Question: I am working on a web app with HTML5, PHP and MySQL. I have tested in on a local server with MAMP, and it is working fine.
Now I have uploaded all the files to a web server and exported the MySQL database. I have changed the data base connection file to implement the connection parameters to web mysql server.
I am testing the app on the web server and it is working fine, but on one file I am getting an error that doesn't happen on the local server. After calling a file, there appears an error message on the web browser:

I don't know why does it throw the error, then the table tb.Clientes does exist on the database, there are other pages that use that table and are not throwing the error.
How could I get the code line that is throwing the error?. I am not an expert PHP programmer.
UPDATED
It is too long, but I will include now some of my code:
'''
<?php require_once('Connections/conexion.php'); ?>
<?php
//initialize the session
if (!isset($_SESSION)) {
session_start();
}
// ** Logout the current user. **
$logoutAction = $_SERVER['PHP_SELF']."?doLogout=true";
if ((isset($_SERVER['QUERY_STRING'])) && ($_SERVER['QUERY_STRING'] != "")){
$logoutAction .="&". htmlentities($_SERVER['QUERY_STRING']);
}
if ((isset($_GET['doLogout'])) &&($_GET['doLogout']=="true")){
//to fully log out a visitor we need to clear the session varialbles
$_SESSION['MM_Username'] = NULL;
$_SESSION['MM_UserGroup'] = NULL;
$_SESSION['PrevUrl'] = NULL;
unset($_SESSION['MM_Username']);
unset($_SESSION['MM_UserGroup']);
unset($_SESSION['PrevUrl']);
$logoutGoTo = "index.html";
if ($logoutGoTo) {
header("Location: $logoutGoTo");
exit;
}
}
?>
<?php
if (!isset($_SESSION)) {
session_start();
}
$MM_authorizedUsers = "3,2,1";
$MM_donotCheckaccess = "false";
// *** Restrict Access To Page: Grant or deny access to this page
function isAuthorized($strUsers, $strGroups, $UserName, $UserGroup) {
// For security, start by assuming the visitor is NOT authorized.
$isValid = False;
// When a visitor has logged into this site, the Session variable MM_Username set equal to their username.
// Therefore, we know that a user is NOT logged in if that Session variable is blank.
if (!empty($UserName)) {
// Besides being logged in, you may restrict access to only certain users based on an ID established when they login.
// Parse the strings into arrays.
$arrUsers = Explode(",", $strUsers);
$arrGroups = Explode(",", $strGroups);
if (in_array($UserName, $arrUsers)) {
$isValid = true;
}
// Or, you may restrict access to only certain users based on their username.
if (in_array($UserGroup, $arrGroups)) {
$isValid = true;
}
if (($strUsers == "") && false) {
$isValid = true;
}
}
return $isValid;
}
$MM_restrictGoTo = "accesonoautorizado.html";
if (!((isset($_SESSION['MM_Username'])) && (isAuthorized("",$MM_authorizedUsers, $_SESSION['MM_Username'], $_SESSION['MM_UserGroup'])))) {
$MM_qsChar = "?";
$MM_referrer = $_SERVER['PHP_SELF'];
if (strpos($MM_restrictGoTo, "?")) $MM_qsChar = "&";
if (isset($_SERVER['QUERY_STRING']) && strlen($_SERVER['QUERY_STRING']) > 0)
$MM_referrer .= "?" . $_SERVER['QUERY_STRING'];
$MM_restrictGoTo = $MM_restrictGoTo. $MM_qsChar . "accesscheck=" . urlencode($MM_referrer);
header("Location: ". $MM_restrictGoTo);
exit;
}
?>
<?php
if (!function_exists("GetSQLValueString")) {
function GetSQLValueString($theValue, $theType, $theDefinedValue = "", $theNotDefinedValue = "")
{
if (PHP_VERSION < 6) {
$theValue = get_magic_quotes_gpc() ? stripslashes($theValue) : $theValue;
}
$theValue = function_exists("mysql_real_escape_string") ? mysql_real_escape_string($theValue) : mysql_escape_string($theValue);
switch ($theType) {
case "text":
$theValue = ($theValue != "") ? "'" . $theValue . "'" : "NULL";
break;
case "long":
case "int":
$theValue = ($theValue != "") ? intval($theValue) : "NULL";
break;
case "double":
$theValue = ($theValue != "") ? doubleval($theValue) : "NULL";
break;
case "date":
$theValue = ($theValue != "") ? "'" . $theValue . "'" : "NULL";
break;
case "defined":
$theValue = ($theValue != "") ? $theDefinedValue : $theNotDefinedValue;
break;
}
return $theValue;
}
}
if (!function_exists("GetSQLValueString")) {
function GetSQLValueString($theValue, $theType, $theDefinedValue = "", $theNotDefinedValue = "")
{
if (PHP_VERSION < 6) {
$theValue = get_magic_quotes_gpc() ? stripslashes($theValue) : $theValue;
}
$theValue = function_exists("mysql_real_escape_string") ? mysql_real_escape_string($theValue) : mysql_escape_string($theValue);
switch ($theType) {
case "text":
$theValue = ($theValue != "") ? "'" . $theValue . "'" : "NULL";
break;
case "long":
case "int":
$theValue = ($theValue != "") ? intval($theValue) : "NULL";
break;
case "double":
$theValue = ($theValue != "") ? doubleval($theValue) : "NULL";
break;
case "date":
$theValue = ($theValue != "") ? "'" . $theValue . "'" : "NULL";
break;
case "defined":
$theValue = ($theValue != "") ? $theDefinedValue : $theNotDefinedValue;
break;
}
return $theValue;
}
}
$colname_Recordset1 = "-1";
if (isset($_GET['id'])) {
$colname_Recordset1 = $_GET['id'];
}
mysql_select_db($database_conexion, $conexion);
$query_Recordset1 = sprintf("SELECT * FROM tbobras LEFT JOIN tbClientes ON tbobras.clienteObra = tbclientes.idCliente WHERE idObra = %s", GetSQLValueString($colname_Recordset1, "int"));
$Recordset1 = mysql_query($query_Recordset1, $conexion) or die(mysql_error());
$row_Recordset1 = mysql_fetch_assoc($Recordset1);
$totalRows_Recordset1 = mysql_num_rows($Recordset1);
$colname_presupmx = "-1";
if (isset($_GET['id'])) {
$colname_presupmx = $_GET['id'];
}
mysql_select_db($database_conexion, $conexion);
$query_presupmx = sprintf("SELECT * FROM tbpresupuestosmx WHERE int_obra = %s AND tbpresupuestosmx.int_moneda =1", GetSQLValueString($colname_presupmx, "int"));
$presupmx = mysql_query($query_presupmx, $conexion) or die(mysql_error());
$row_presupmx = mysql_fetch_assoc($presupmx);
$totalRows_presupmx = mysql_num_rows($presupmx);
$colname_presudollar = "-1";
if (isset($_GET['id'])) {
$colname_presudollar = $_GET['id'];
}
mysql_select_db($database_conexion, $conexion);
$query_presudollar = sprintf("SELECT * FROM tbpresupuestosmx WHERE int_obra = %s AND tbpresupuestosmx.int_moneda =2", GetSQLValueString($colname_presudollar, "int"));
$presudollar = mysql_query($query_presudollar, $conexion) or die(mysql_error());
$row_presudollar = mysql_fetch_assoc($presudollar);
$totalRows_presudollar = mysql_num_rows($presudollar);
$vardato_sumaingresos = "0";
if (isset($_GET['id'])) {
$vardato_sumaingresos = $_GET['id'];
}
mysql_select_db($database_conexion, $conexion);
$query_sumaingresos = sprintf("SELECT SUM(tbingresos.estimacion) AS sumaestimacion, SUM(tbingresos.importeiva) AS sumaimporteiva, SUM(tbingresos.fondogarantia) AS sumafondogarantia , SUM(tbingresos.importefactura) AS sumaimportefactura, SUM(tbingresos.totalcobrado) AS sumatotalcobrado FROM tbingresos WHERE tbingresos.obra = %s AND tbingresos.moneda = 1", GetSQLValueString($vardato_sumaingresos, "int"));
$sumaingresos = mysql_query($query_sumaingresos, $conexion) or die(mysql_error());
$row_sumaingresos = mysql_fetch_assoc($sumaingresos);
$totalRows_sumaingresos = mysql_num_rows($sumaingresos);
$vardato_sumaingresos2 = "0";
if (isset($_GET['id'])) {
$vardato_sumaingresos2 = $_GET['id'];
}
mysql_select_db($database_conexion, $conexion);
$query_sumaingresos2 = sprintf("SELECT SUM(tbingresos.estimacion) AS sumaestimacion, SUM(tbingresos.importeiva) AS sumaimporteiva, SUM(tbingresos.fondogarantia) AS sumafondogarantia , SUM(tbingresos.importefactura) AS sumaimportefactura, SUM(tbingresos.totalcobrado) AS sumatotalcobrado FROM tbingresos WHERE tbingresos.obra = %s AND tbingresos.moneda = 2", GetSQLValueString($vardato_sumaingresos2, "int"));
$sumaingresos2 = mysql_query($query_sumaingresos2, $conexion) or die(mysql_error());
$row_sumaingresos2 = mysql_fetch_assoc($sumaingresos2);
$totalRows_sumaingresos2 = mysql_num_rows($sumaingresos2);
$vardato_materialesgastosmxn = "1";
if (isset($_GET['id'])) {
$vardato_materialesgastosmxn = $_GET['id'];
}
mysql_select_db($database_conexion, $conexion);
$query_materialesgastosmxn = sprintf("SELECT SUM(importe) as materiales FROM tbgastos WHERE tbgastos.obra=%s AND tbgastos.tipoGasto=1 AND tbgastos.moneda=1", GetSQLValueString($vardato_materialesgastosmxn, "int"));
$materialesgastosmxn = mysql_query($query_materialesgastosmxn, $conexion) or die(mysql_error());
$row_materialesgastosmxn = mysql_fetch_assoc($materialesgastosmxn);
$totalRows_materialesgastosmxn = mysql_num_rows($materialesgastosmxn);
$vardato_manoobragastosmxn = "1";
if (isset($_GET['id'])) {
$vardato_manoobragastosmxn = $_GET['id'];
}
mysql_select_db($database_conexion, $conexion);
$query_manoobragastosmxn = sprintf("SELECT SUM(importe) as manoobra FROM tbgastos WHERE tbgastos.obra=%s AND tbgastos.tipoGasto=3 AND tbgastos.moneda=1", GetSQLValueString($vardato_manoobragastosmxn, "int"));
$manoobragastosmxn = mysql_query($query_manoobragastosmxn, $conexion) or die(mysql_error());
$row_manoobragastosmxn = mysql_fetch_assoc($manoobragastosmxn);
$totalRows_manoobragastosmxn = mysql_num_rows($manoobragastosmxn);
$vardato_herramientasgastosmxn = "1";
if (isset($_GET['id'])) {
$vardato_herramientasgastosmxn = $_GET['id'];
}
mysql_select_db($database_conexion, $conexion);
$query_herramientasgastosmxn = sprintf("SELECT SUM(importe) as herramientas FROM tbgastos WHERE tbgastos.obra=%s AND tbgastos.tipoGasto=5 AND tbgastos.moneda=1", GetSQLValueString($vardato_herramientasgastosmxn, "int"));
$herramientasgastosmxn = mysql_query($query_herramientasgastosmxn, $conexion) or die(mysql_error());
$row_herramientasgastosmxn = mysql_fetch_assoc($herramientasgastosmxn);
$totalRows_herramientasgastosmxn = mysql_num_rows($herramientasgastosmxn);
$vardato_equipogastosmx = "1";
if (isset($_GET['id'])) {
$vardato_equipogastosmx = $_GET['id'];
}
mysql_select_db($database_conexion, $conexion);
$query_equipogastosmx = sprintf("SELECT SUM(importe) as equipo FROM tbgastos WHERE tbgastos.obra=%s AND tbgastos.tipoGasto=6 AND tbgastos.moneda=1", GetSQLValueString($vardato_equipogastosmx, "int"));
$equipogastosmx = mysql_query($query_equipogastosmx, $conexion) or die(mysql_error());
$row_equipogastosmx = mysql_fetch_assoc($equipogastosmx);
$totalRows_equipogastosmx = mysql_num_rows($equipogastosmx);
$colname_Recordset2 = "-1";
if (isset($_GET['id'])) {
$colname_Recordset2 = $_GET['id'];
}
mysql_select_db($database_conexion, $conexion);
$query_Recordset2 = sprintf("SELECT * FROM tbobras LEFT JOIN tbClientes ON tbobras.clienteObra = tbclientes.idCliente WHERE idObra = %s", GetSQLValueString($colname_Recordset2, "int"));
$Recordset2 = mysql_query($query_Recordset2, $conexion) or die(mysql_error());
$row_Recordset2 = mysql_fetch_assoc($Recordset2);
$totalRows_Recordset2 = mysql_num_rows($Recordset2);
$vardato_utilidadgastosmx = "1";
if (isset($_GET['id'])) {
$vardato_utilidadgastosmx = $_GET['id'];
}
mysql_select_db($database_conexion, $conexion);
$query_utilidadgastosmx = sprintf("SELECT SUM(importe) as utilidad FROM tbgastos WHERE tbgastos.obra=%s AND tbgastos.tipoGasto=7 AND tbgastos.moneda=1", GetSQLValueString($vardato_utilidadgastosmx, "int"));
$utilidadgastosmx = mysql_query($query_utilidadgastosmx, $conexion) or die(mysql_error());
$row_utilidadgastosmx = mysql_fetch_assoc($utilidadgastosmx);
$totalRows_utilidadgastosmx = mysql_num_rows($utilidadgastosmx);
$vardato_admingastosmx = "1";
if (isset($_GET['id'])) {
$vardato_admingastosmx = $_GET['id'];
}
mysql_select_db($database_conexion, $conexion);
$query_admingastosmx = sprintf("SELECT SUM(importe) as administrativos FROM tbgastos WHERE tbgastos.obra=%s AND tbgastos.tipoGasto=8 AND tbgastos.moneda=1", GetSQLValueString($vardato_admingastosmx, "int"));
$admingastosmx = mysql_query($query_admingastosmx, $conexion) or die(mysql_error());
$row_admingastosmx = mysql_fetch_assoc($admingastosmx);
$totalRows_admingastosmx = mysql_num_rows($admingastosmx);
$vardato_materialesgastosusd = "1";
if (isset($_GET['id'])) {
$vardato_materialesgastosusd = $_GET['id'];
}
mysql_select_db($database_conexion, $conexion);
$query_materialesgastosusd = sprintf("SELECT SUM(importe) as materiales FROM tbgastos WHERE tbgastos.obra=%s AND tbgastos.tipoGasto=1 AND tbgastos.moneda=2", GetSQLValueString($vardato_materialesgastosusd, "int"));
$materialesgastosusd = mysql_query($query_materialesgastosusd, $conexion) or die(mysql_error());
$row_materialesgastosusd = mysql_fetch_assoc($materialesgastosusd);
$totalRows_materialesgastosusd = mysql_num_rows($materialesgastosusd);
$vardato_manobragastosusd = "1";
if (isset($_GET['id'])) {
$vardato_manobragastosusd = $_GET['id'];
}
mysql_select_db($database_conexion, $conexion);
$query_manobragastosusd = sprintf("SELECT SUM(importe) as manoobra FROM tbgastos WHERE tbgastos.obra=%s AND tbgastos.tipoGasto=3 AND tbgastos.moneda=2", GetSQLValueString($vardato_manobragastosusd, "int"));
$manobragastosusd = mysql_query($query_manobragastosusd, $conexion) or die(mysql_error());
$row_manobragastosusd = mysql_fetch_assoc($manobragastosusd);
$totalRows_manobragastosusd = mysql_num_rows($manobragastosusd);
$vardato_herramientasgastosusd = "1";
if (isset($_GET['id'])) {
$vardato_herramientasgastosusd = $_GET['id'];
}
mysql_select_db($database_conexion, $conexion);
$query_herramientasgastosusd = sprintf("SELECT SUM(importe) as herramientas FROM tbgastos WHERE tbgastos.obra=%s AND tbgastos.tipoGasto=5 AND tbgastos.moneda=2", GetSQLValueString($vardato_herramientasgastosusd, "int"));
$herramientasgastosusd = mysql_query($query_herramientasgastosusd, $conexion) or die(mysql_error());
$row_herramientasgastosusd = mysql_fetch_assoc($herramientasgastosusd);
$totalRows_herramientasgastosusd = mysql_num_rows($herramientasgastosusd);
$vardato_equipogastosusd = "1";
if (isset($_GET['id'])) {
$vardato_equipogastosusd = $_GET['id'];
}
mysql_select_db($database_conexion, $conexion);
$query_equipogastosusd = sprintf("SELECT SUM(importe) as equipo FROM tbgastos WHERE tbgastos.obra=%s AND tbgastos.tipoGasto=6 AND tbgastos.moneda=2", GetSQLValueString($vardato_equipogastosusd, "int"));
$equipogastosusd = mysql_query($query_equipogastosusd, $conexion) or die(mysql_error());
$row_equipogastosusd = mysql_fetch_assoc($equipogastosusd);
$totalRows_equipogastosusd = mysql_num_rows($equipogastosusd);
$vardato_utilidadgastosusd = "1";
if (isset($_GET['id'])) {
$vardato_utilidadgastosusd = $_GET['id'];
}
mysql_select_db($database_conexion, $conexion);
$query_utilidadgastosusd = sprintf("SELECT SUM(importe) as utilidad FROM tbgastos WHERE tbgastos.obra=%s AND tbgastos.tipoGasto=7 AND tbgastos.moneda=2", GetSQLValueString($vardato_utilidadgastosusd, "int"));
$utilidadgastosusd = mysql_query($query_utilidadgastosusd, $conexion) or die(mysql_error());
$row_utilidadgastosusd = mysql_fetch_assoc($utilidadgastosusd);
$totalRows_utilidadgastosusd = mysql_num_rows($utilidadgastosusd);
$vardato_admingastosusd = "1";
if (isset($_GET['id'])) {
$vardato_admingastosusd = $_GET['id'];
}
mysql_select_db($database_conexion, $conexion);
$query_admingastosusd = sprintf("SELECT SUM(importe) as administrativos FROM tbgastos WHERE tbgastos.obra=%s AND tbgastos.tipoGasto=8 AND tbgastos.moneda=2", GetSQLValueString($vardato_admingastosusd, "int"));
$admingastosusd = mysql_query($query_admingastosusd, $conexion) or die(mysql_error());
$row_admingastosusd = mysql_fetch_assoc($admingastosusd);
$totalRows_admingastosusd = mysql_num_rows($admingastosusd);
?>
'''
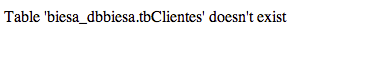
Answer: The table name is pretty much case sensitive. From your code I saw that you did a join with the table 'tbClientes' and 'tbclientes'.
Eg:
'''
"SELECT * FROM tbobras LEFT JOIN tbClientes ON tbobras.clienteObra = tbclientes.idCliente WHERE idObra = %s", GetSQLValueString($colname_Recordset1, "int"));
'''